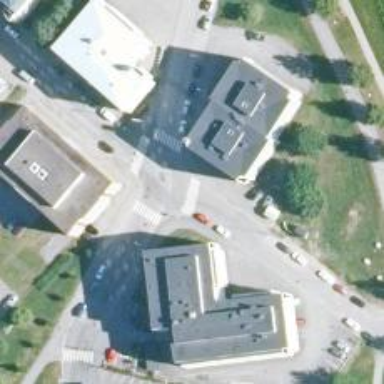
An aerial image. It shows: Zebra crossing for pedestrians.